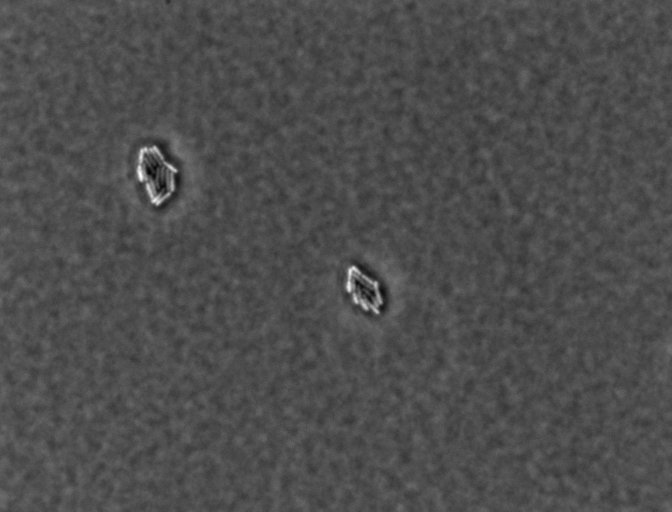
Salmonella enterica Typhimurium